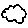
Label: cloud